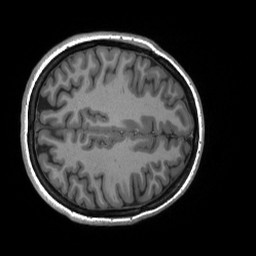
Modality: T1w
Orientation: axial
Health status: ill
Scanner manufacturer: siemens
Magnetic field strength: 3 T
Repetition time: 2.3 s
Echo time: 0.00243 s